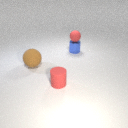
small blue metal cylinder behind large brown rubber sphere